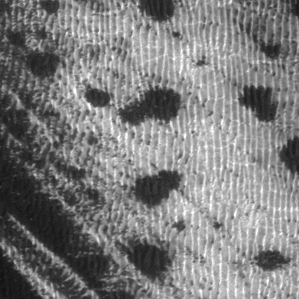
Label: frost